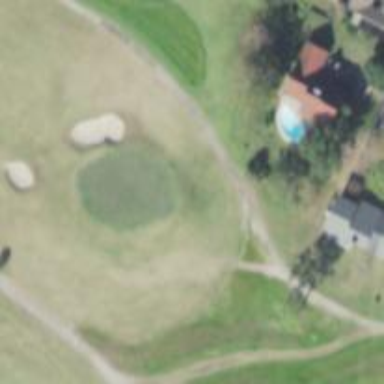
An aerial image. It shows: Service road designated as golf cart path.